Interaction volume radius: 5 \u00c5
Interaction volume height: 10 \u00c5
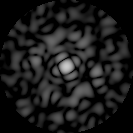
Disorder parameter: 0.876